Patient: sex F, age 34
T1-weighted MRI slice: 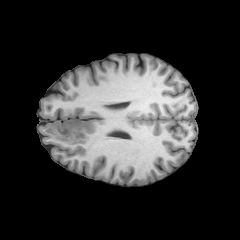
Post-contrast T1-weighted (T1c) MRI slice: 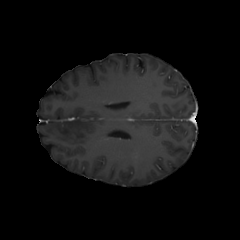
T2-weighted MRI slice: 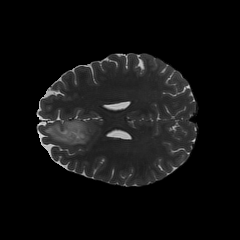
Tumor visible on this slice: yes
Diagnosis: Astrocytoma, IDH-mutant
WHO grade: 2